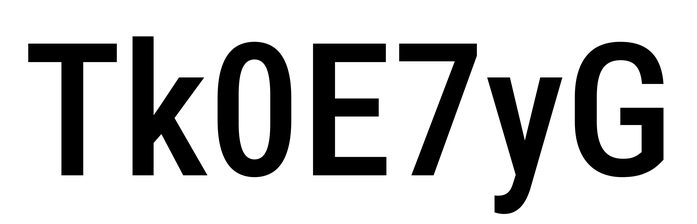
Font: Roboto_Condensed_Medium